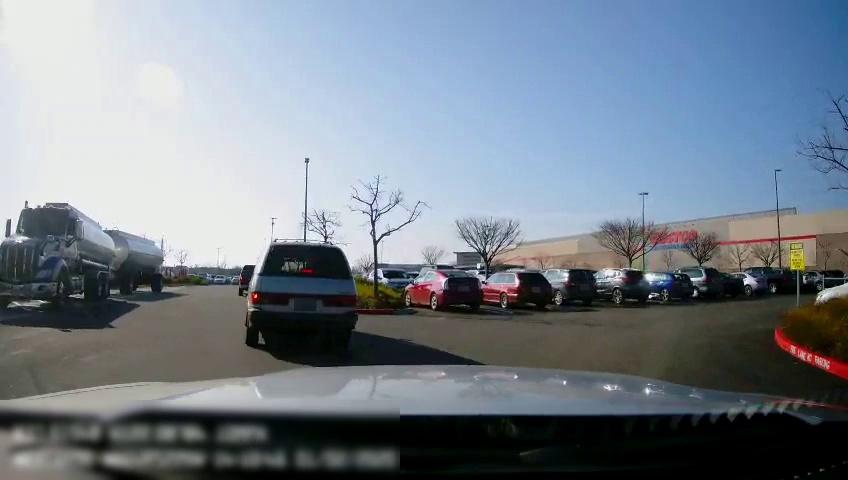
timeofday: Day
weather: Sunny
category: Drivable Space
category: Vehicles | Truck
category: Vehicles | Car
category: Vehicles | Car
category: Vehicles | Van
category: Vehicles | SUV
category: Vehicles | SUV
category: Vehicles | SUV
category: Vehicles | Car
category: Vehicles | Car
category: Vehicles | SUV
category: Vehicles | SUV
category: Vehicles | Car
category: Vehicles | Car
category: Vehicles | Truck
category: Vehicles | SUV
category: Vehicles | Truck
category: Vehicles | SUV
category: Vehicles | SUV
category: Vehicles | Truck
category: Vehicles | Car
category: Vehicles | Truck
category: Vehicles | Other LV
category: Traffic | Signs